Field crop: maize
Growth stage: 2
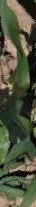
Species: maize